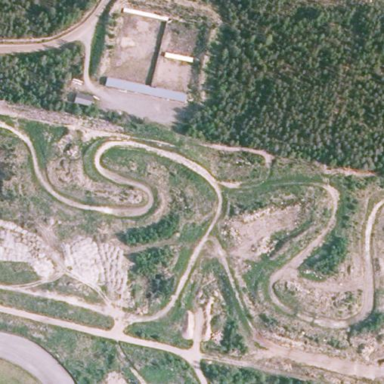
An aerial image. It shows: Sports center dedicated to motocross.